Question: Often when debugging an piece of asynchronous code, it will give me this blue screen on my second monitor with a clock on it. This happens often after I pressed 'Continue' from a breakpoint but sometimes it also turns into a black screen.
Using the Windows button or dragging a window over it removes it but it is still rather annoying. Can I turn this off somewhere?

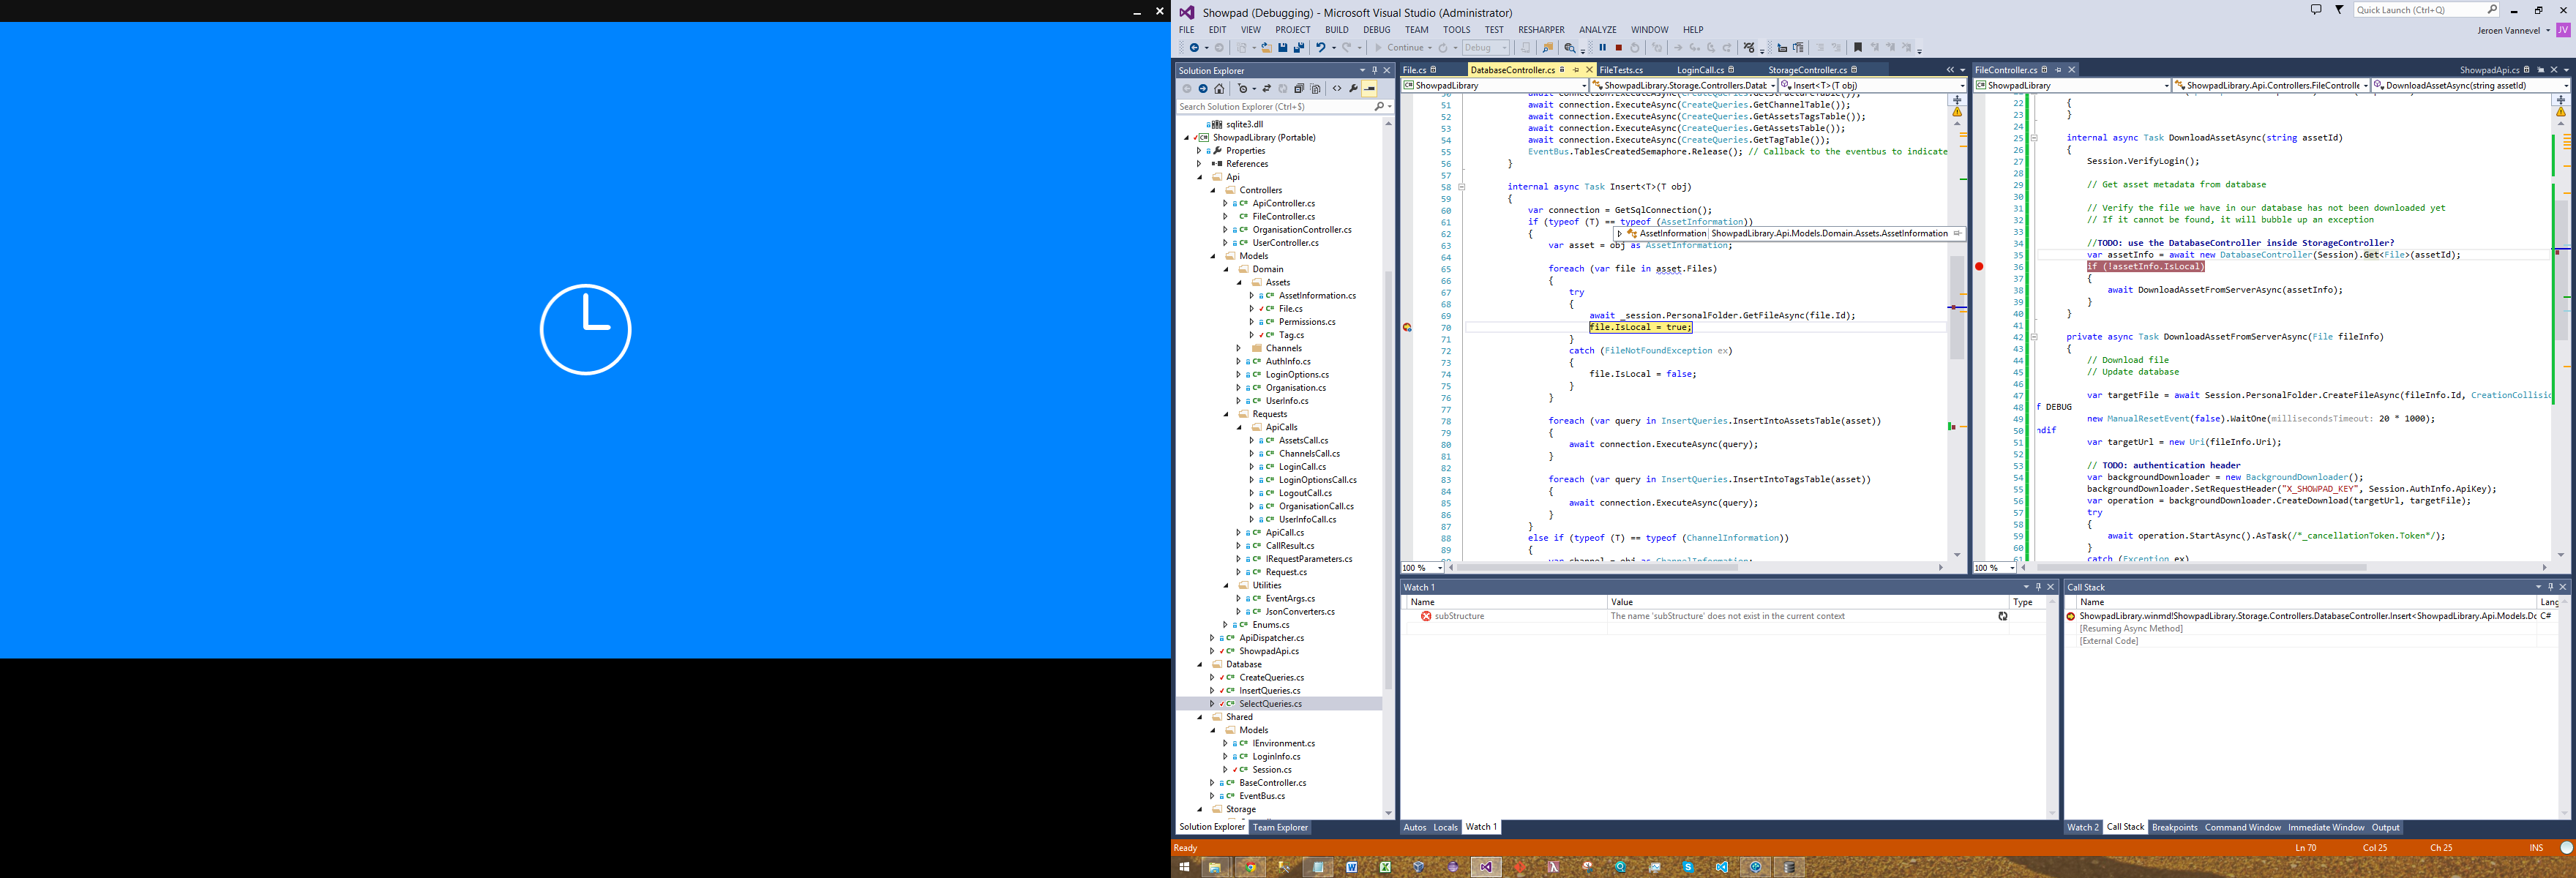
Answer: I don't think you can turn this off. I would assume a unit test project actually starts an app to be able to run the tests. Similar thing was the case with Silverlight unit tests - an app needs to be hosted somewhere to be able to run the code.
Perhaps you could use something like Stardock's ModernMix to make it possible to switch that app to run inside of a window to make it a bit less annoying to you.